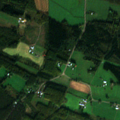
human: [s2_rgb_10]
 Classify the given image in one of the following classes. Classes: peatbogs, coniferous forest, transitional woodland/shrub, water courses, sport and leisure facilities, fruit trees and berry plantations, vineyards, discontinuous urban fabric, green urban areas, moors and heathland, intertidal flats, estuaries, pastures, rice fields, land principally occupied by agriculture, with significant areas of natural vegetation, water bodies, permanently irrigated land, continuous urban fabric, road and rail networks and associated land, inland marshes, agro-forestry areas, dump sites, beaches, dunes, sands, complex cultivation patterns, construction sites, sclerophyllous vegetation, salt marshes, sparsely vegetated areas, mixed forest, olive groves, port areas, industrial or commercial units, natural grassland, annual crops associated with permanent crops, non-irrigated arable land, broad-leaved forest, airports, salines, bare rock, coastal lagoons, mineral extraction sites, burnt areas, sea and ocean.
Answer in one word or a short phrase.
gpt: non-irrigated arable land, land principally occupied by agriculture, with significant areas of natural vegetation, broad-leaved forest, coniferous forest, mixed forest